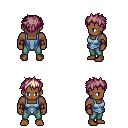
a pixel art fantasy rpg character, male body template, human, dark skin, blue vest, teal pants, white blonde bedhead hairstyle, cloth bracers, four views (front, back, left, right), 2x2 character sprite sheet, small pixel art, hard edges, no anti-aliasing